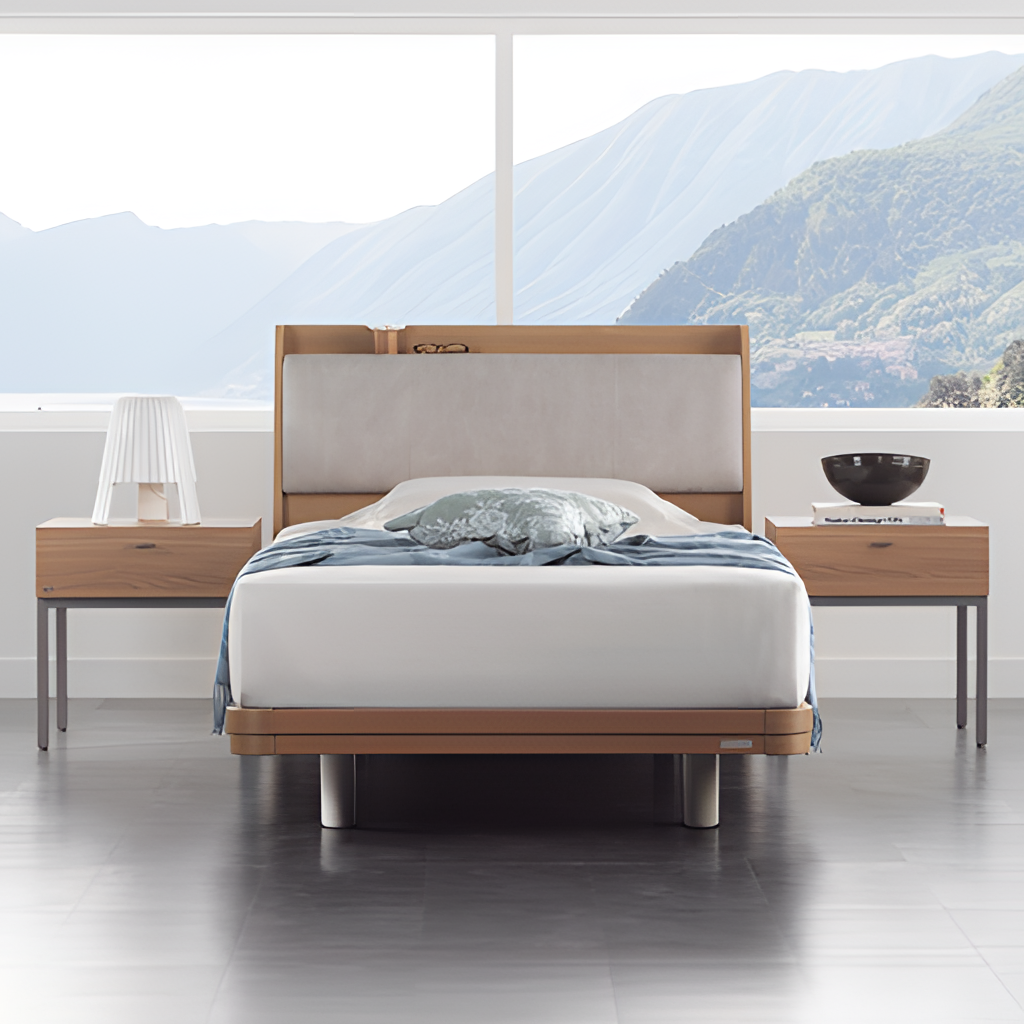
bedroom, fabric bed, modern, gray tile flooring, with large square pattern, paint wallpaper, with solid pattern